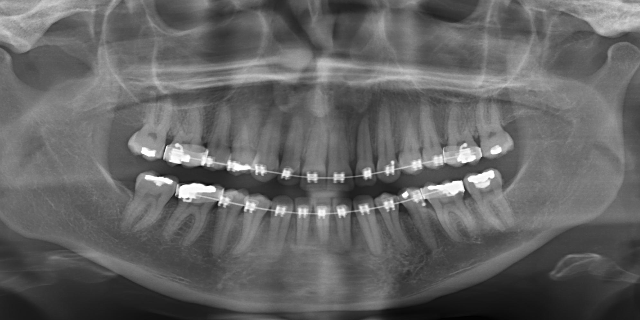
adult